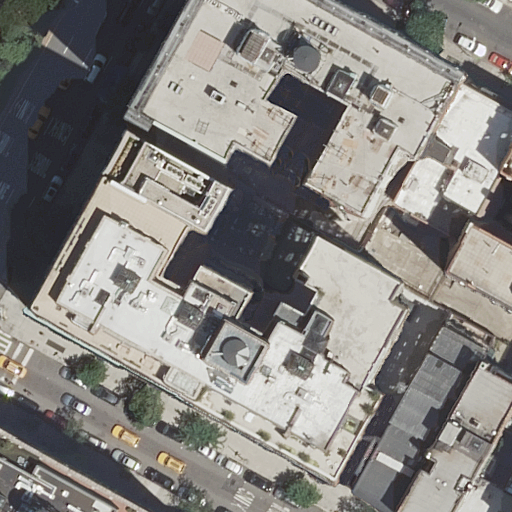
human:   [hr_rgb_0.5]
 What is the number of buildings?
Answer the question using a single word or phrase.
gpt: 9

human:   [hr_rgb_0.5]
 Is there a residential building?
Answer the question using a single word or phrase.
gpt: yes

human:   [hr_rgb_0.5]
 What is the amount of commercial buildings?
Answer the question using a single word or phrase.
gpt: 0

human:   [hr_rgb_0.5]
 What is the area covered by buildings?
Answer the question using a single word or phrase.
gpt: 4073m2

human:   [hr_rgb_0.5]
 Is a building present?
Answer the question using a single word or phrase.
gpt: yes

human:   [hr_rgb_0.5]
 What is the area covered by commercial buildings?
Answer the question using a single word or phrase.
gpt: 0m2

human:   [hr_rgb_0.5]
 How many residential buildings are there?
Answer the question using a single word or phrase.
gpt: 9

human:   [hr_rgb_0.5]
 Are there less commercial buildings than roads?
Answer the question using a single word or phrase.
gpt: yes

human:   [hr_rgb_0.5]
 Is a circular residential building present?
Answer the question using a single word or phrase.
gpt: no

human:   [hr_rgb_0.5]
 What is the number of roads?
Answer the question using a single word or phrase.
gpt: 3

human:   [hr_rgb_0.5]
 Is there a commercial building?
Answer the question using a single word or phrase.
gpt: no

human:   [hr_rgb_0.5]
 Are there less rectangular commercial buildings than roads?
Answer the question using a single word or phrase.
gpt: yes

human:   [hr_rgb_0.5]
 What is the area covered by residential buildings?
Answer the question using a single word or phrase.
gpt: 4073m2

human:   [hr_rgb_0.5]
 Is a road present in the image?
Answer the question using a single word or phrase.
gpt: yes

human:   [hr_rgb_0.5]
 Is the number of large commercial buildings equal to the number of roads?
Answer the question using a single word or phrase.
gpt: no

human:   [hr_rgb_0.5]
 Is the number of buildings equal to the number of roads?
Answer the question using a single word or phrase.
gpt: no

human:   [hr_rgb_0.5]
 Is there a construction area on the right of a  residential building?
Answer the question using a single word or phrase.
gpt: no

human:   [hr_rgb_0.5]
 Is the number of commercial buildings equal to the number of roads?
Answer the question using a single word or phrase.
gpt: no

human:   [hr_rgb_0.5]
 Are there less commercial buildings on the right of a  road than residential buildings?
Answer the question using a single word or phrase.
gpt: yes

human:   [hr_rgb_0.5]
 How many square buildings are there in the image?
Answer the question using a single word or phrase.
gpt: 0

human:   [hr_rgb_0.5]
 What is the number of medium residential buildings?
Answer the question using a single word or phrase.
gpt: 5

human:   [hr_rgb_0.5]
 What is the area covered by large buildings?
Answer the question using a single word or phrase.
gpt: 2867m2

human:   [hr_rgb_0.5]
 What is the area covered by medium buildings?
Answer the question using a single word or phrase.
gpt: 1184m2

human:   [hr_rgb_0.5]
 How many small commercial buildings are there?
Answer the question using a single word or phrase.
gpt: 0

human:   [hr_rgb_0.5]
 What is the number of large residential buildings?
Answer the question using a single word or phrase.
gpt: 2

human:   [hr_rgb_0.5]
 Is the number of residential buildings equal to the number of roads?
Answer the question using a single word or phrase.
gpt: no

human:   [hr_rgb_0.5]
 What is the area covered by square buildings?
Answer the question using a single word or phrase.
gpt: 0m2

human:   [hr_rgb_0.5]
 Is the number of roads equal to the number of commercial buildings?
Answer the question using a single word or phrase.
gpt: no

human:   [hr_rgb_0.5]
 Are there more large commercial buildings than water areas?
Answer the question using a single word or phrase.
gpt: no

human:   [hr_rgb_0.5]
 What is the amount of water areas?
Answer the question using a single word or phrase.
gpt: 0

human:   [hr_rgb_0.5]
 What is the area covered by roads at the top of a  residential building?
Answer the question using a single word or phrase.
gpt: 0m2

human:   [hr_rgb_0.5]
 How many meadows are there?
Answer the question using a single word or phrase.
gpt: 0

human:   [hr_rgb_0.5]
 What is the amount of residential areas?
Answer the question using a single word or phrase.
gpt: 0

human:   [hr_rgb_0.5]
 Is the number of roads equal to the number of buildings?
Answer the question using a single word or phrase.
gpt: no

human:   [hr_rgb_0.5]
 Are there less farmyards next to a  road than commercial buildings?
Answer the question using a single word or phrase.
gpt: no

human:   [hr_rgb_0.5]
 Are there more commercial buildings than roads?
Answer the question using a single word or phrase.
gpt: no

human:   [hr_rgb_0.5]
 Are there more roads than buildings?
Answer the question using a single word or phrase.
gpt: no

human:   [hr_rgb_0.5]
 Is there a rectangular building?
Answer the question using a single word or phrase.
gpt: yes

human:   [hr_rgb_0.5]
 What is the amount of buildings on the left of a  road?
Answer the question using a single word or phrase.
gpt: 4

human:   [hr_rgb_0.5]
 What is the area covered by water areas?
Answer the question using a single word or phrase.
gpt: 0m2

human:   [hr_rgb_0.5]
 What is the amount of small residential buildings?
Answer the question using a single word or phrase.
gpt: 2

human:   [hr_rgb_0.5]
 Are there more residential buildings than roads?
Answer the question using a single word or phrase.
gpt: yes

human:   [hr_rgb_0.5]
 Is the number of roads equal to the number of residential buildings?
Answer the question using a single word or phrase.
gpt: no

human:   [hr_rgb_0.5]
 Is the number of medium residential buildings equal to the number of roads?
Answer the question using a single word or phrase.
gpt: no

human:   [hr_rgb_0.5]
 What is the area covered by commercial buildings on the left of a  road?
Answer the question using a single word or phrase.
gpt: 0m2

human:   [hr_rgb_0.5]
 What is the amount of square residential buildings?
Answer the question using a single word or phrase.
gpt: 0

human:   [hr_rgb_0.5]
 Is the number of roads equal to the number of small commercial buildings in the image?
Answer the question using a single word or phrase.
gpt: no

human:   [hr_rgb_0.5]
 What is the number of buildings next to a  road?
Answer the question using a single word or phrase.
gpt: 9

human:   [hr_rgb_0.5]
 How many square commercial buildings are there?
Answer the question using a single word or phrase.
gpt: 0

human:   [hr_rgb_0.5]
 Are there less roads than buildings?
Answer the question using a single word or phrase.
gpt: yes

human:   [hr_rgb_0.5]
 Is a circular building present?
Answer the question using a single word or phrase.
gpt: no

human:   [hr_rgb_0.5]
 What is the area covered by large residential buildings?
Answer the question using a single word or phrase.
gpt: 2867m2

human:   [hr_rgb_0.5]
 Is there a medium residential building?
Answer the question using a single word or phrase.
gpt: yes

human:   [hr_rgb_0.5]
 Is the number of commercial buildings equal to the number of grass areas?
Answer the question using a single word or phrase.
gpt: yes

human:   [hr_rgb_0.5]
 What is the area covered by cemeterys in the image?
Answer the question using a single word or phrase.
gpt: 0m2

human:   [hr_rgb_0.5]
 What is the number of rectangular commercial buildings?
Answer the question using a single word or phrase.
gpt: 0

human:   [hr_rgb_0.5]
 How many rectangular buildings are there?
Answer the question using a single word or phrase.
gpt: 6

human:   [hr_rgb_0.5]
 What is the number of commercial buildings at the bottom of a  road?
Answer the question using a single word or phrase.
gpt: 0

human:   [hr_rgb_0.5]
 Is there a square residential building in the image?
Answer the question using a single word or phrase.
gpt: no

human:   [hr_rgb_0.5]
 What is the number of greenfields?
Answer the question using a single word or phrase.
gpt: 0

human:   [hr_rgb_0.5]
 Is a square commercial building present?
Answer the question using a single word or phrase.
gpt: no

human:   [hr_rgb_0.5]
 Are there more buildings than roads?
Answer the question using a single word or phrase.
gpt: yes

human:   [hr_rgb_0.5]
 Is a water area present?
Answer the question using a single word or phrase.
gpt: no

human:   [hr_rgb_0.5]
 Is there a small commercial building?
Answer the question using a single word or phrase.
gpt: no